Question: I'm learning OpenGL ES 2.0 and I'd like to create an App to better understand how it works.
The App has a set of filter that the user can apply on images (I know, nothing new :P).
One of this filter takes two images and a mask and it mixes the two images showing them through the mask (here an image to better explain what I want to obtain)

At the moment I'm really confused and I don't know where to start to create this effect.
I can't understand wether I have to work with multiple textures and multiple FrameBuffers or I can just work with a single shader.
Do you have any hint to help me in doing this project?
EDIT--------
I've found this solution, but when I use as mask lines instead of circles the result is really "grungy", especially if lines are rotated.
'''
precision highp float;
varying vec4 FragColor;
varying highp vec2 TexCoordOut;
uniform sampler2D textureA;
uniform sampler2D textureB;
uniform sampler2D mask;
void main(void){
vec4 mask_color = texture2D(mask, TexCoordOut);
if (mask_color.a > 0.0){
gl_FragColor = texture2D(textureA, TexCoordOut);
}else {
gl_FragColor = texture2D(textureB, TexCoordOut);
}
}
'''
Is it probably better to use Stencil buffer or blending?
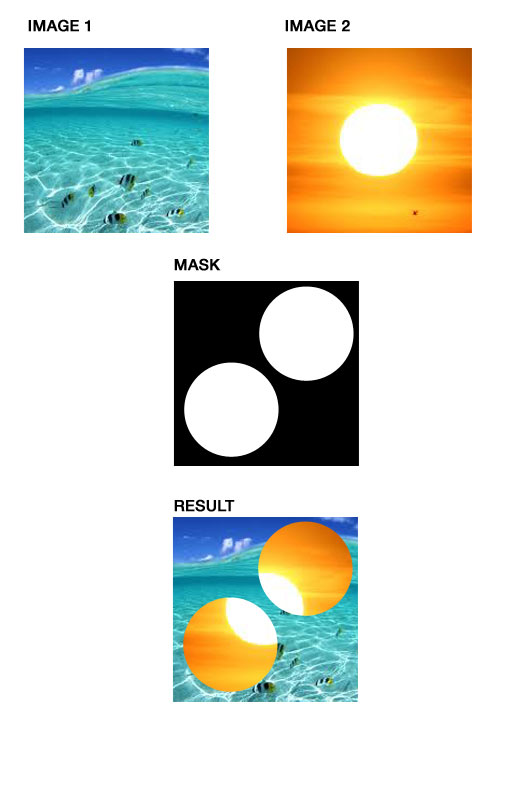
Answer: You can apply the mask in one line without using the costly 'if':
'''
gl_FragColor = step( 0.5, vMask.r ) * vColor_1 + ( 1.0 - step( 0.5, vMask.r ) ) * vColor_2;
'''
Or, better just interpolate between two colors:
'''
gl_FragColor = mix( vColor_1, vColor_2, vMask.r );
'''
In this case the mask can be smoothed (i.e. with Gaussian blur) to produce less aliasing. This will yield very good results compared to a single value thresholding.